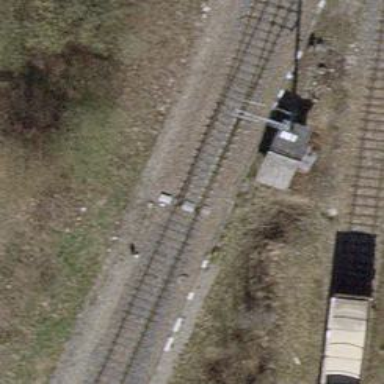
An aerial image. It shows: Railway switch.